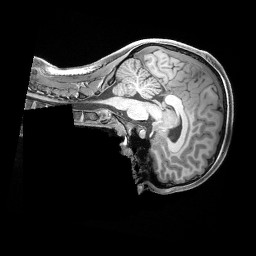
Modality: T1w
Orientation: sagittal
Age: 24
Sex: female
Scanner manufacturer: siemens
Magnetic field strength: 3 T
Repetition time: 2.4 s
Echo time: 0.00228 s